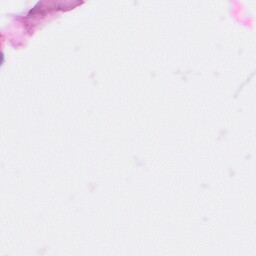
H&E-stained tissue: Pancreatic